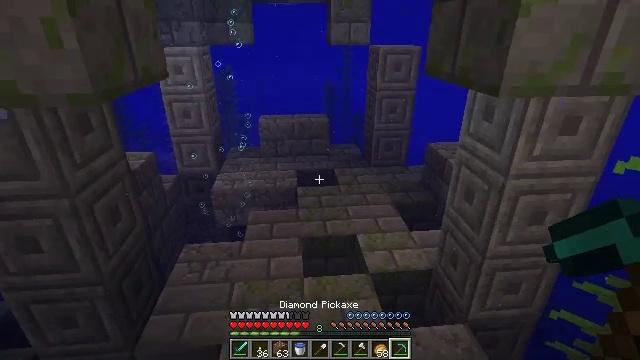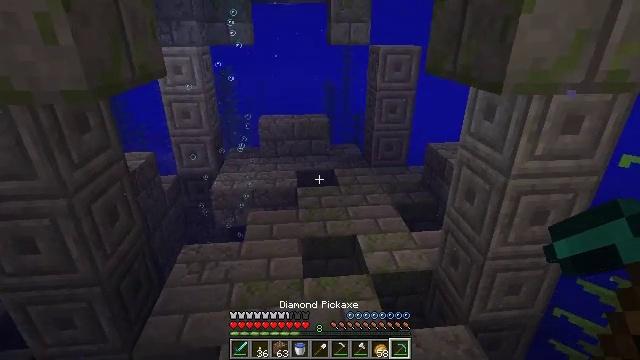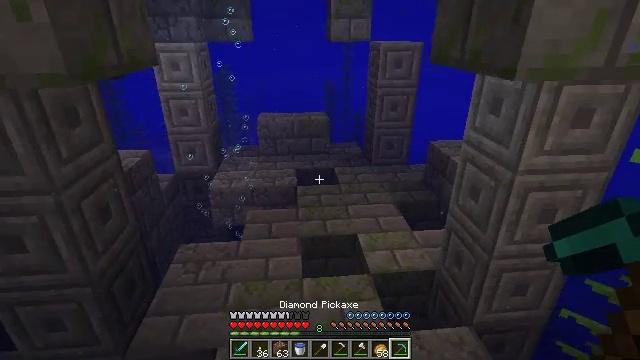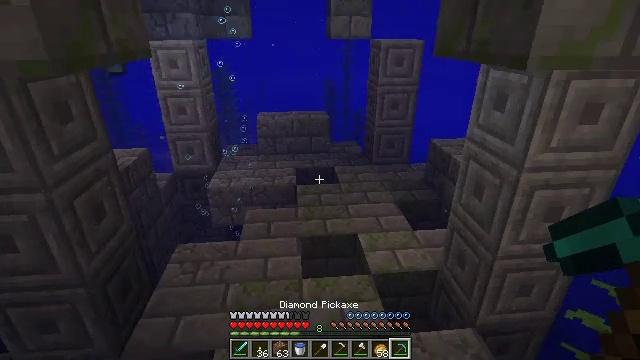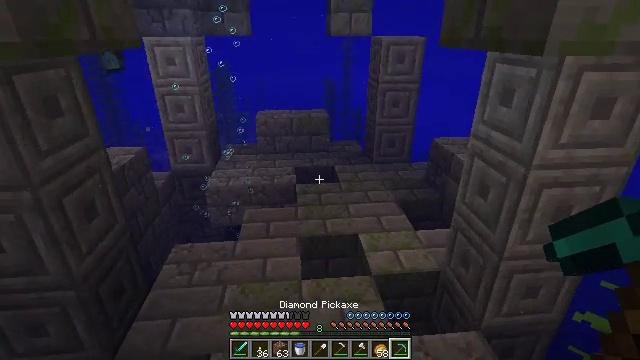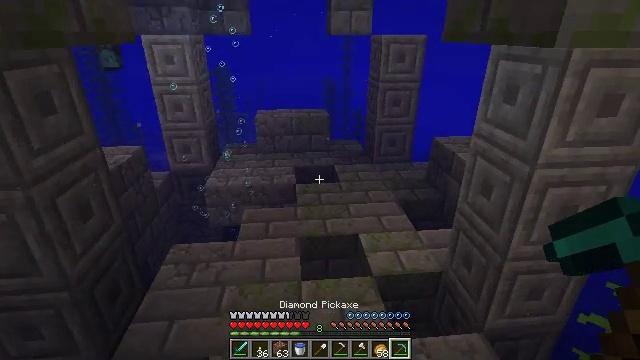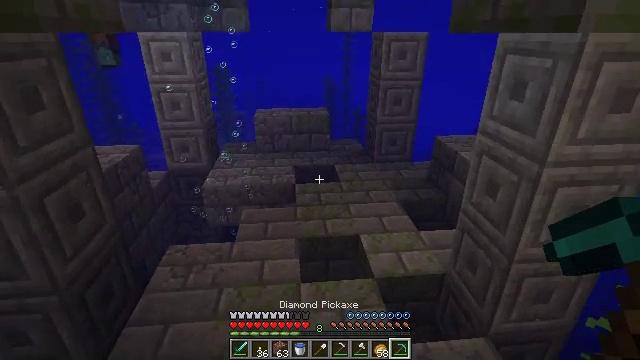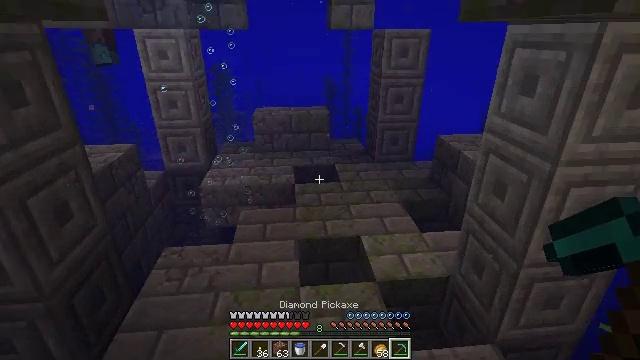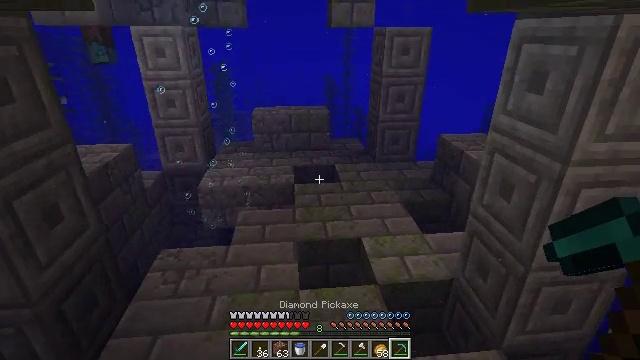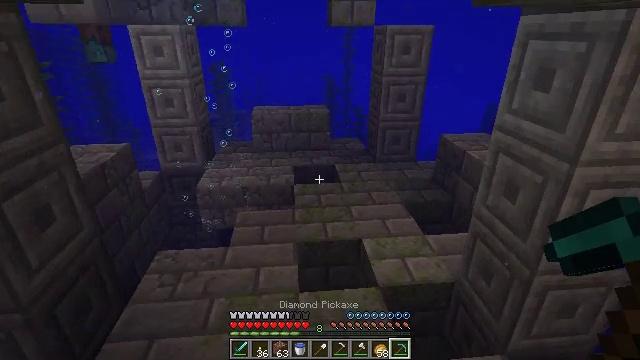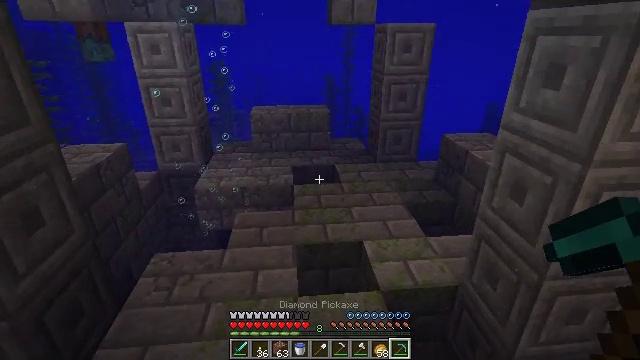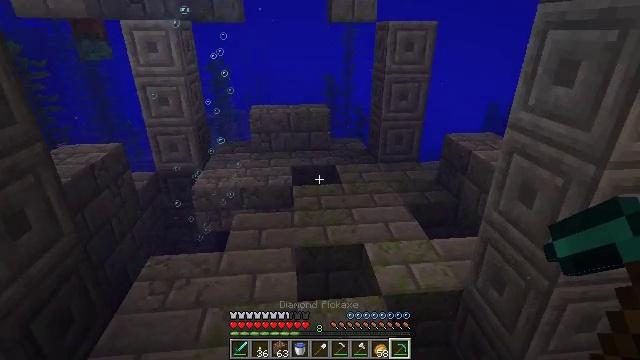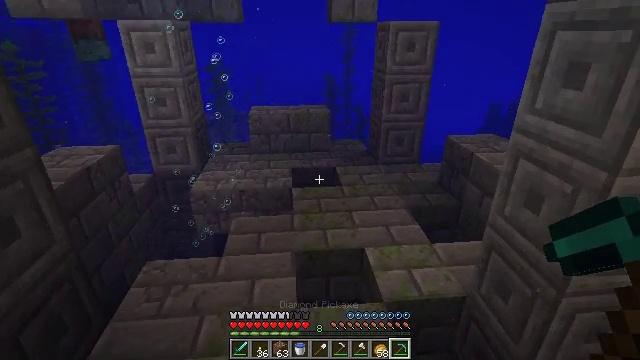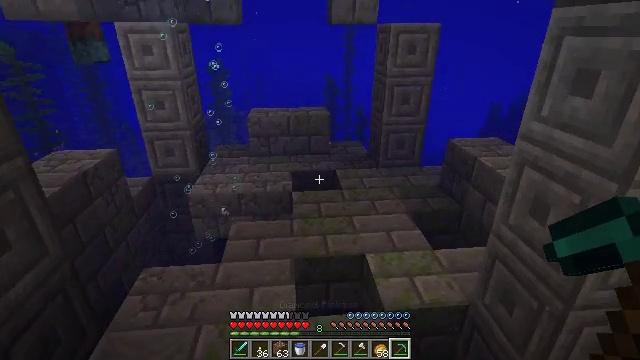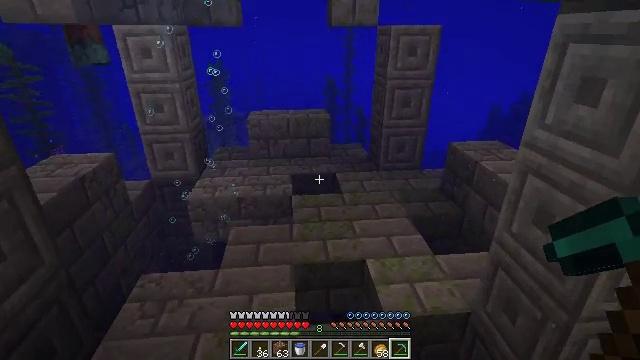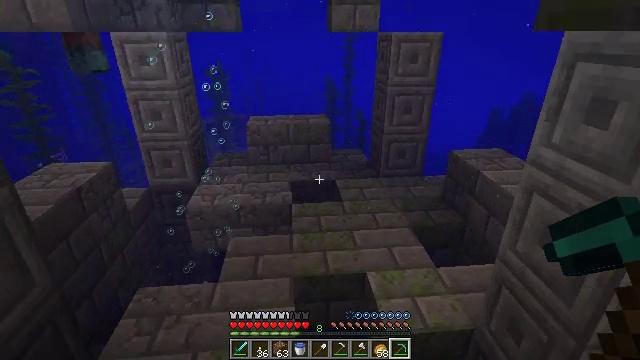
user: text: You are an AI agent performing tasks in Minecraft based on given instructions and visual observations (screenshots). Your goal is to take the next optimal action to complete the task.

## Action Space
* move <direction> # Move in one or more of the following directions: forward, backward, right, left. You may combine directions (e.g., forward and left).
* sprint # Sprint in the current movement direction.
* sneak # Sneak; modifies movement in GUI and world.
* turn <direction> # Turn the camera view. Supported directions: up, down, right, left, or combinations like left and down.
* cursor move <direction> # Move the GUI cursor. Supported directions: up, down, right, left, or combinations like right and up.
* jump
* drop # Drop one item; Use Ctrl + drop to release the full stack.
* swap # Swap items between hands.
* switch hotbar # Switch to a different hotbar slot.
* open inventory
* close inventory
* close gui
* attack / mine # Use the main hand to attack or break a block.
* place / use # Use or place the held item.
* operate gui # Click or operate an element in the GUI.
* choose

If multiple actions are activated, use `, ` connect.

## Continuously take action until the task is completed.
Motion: motion action
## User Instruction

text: Mine the sea lantern from the ocean monument.
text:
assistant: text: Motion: move forward
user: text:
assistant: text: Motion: move forward
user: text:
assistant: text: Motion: move forward
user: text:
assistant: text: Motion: move forward
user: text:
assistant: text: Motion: move forward
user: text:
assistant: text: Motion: move forward
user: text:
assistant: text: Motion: move forward
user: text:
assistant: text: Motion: move forward
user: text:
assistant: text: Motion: move forward
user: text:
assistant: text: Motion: move forward
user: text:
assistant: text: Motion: move forward
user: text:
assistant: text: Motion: move forward, jump
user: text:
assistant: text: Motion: move forward, jump
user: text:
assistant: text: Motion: move forward, jump
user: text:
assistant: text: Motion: move forward, jump
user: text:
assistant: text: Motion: move forward, jump
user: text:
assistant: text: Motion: move forward, jump
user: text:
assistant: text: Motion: move forward
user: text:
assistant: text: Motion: no_op
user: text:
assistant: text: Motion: no_op
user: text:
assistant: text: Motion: no_op
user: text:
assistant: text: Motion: no_op
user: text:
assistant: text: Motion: no_op
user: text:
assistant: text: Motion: no_op
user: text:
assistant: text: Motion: no_op
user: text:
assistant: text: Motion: no_op
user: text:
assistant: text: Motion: no_op
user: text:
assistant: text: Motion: turn right and up
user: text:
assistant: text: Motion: move forward, turn right and up
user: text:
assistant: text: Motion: move forward, turn right and up